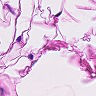
Metastatic tissue present: no